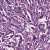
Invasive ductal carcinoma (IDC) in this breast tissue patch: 1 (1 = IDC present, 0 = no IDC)